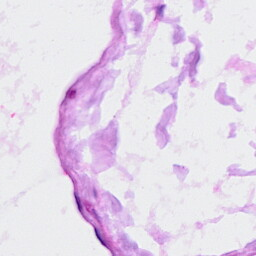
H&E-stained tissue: Ovarian